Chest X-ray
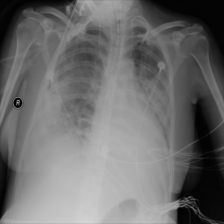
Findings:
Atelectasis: negative
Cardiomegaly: negative
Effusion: positive
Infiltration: negative
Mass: negative
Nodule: negative
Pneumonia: negative
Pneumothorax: negative
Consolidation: negative
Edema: negative
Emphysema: negative
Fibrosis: negative
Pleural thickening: negative
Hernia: negative